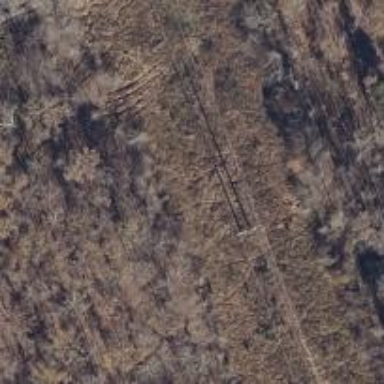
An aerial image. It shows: Power pole.